Field crop: tomato
Growth stage: 1
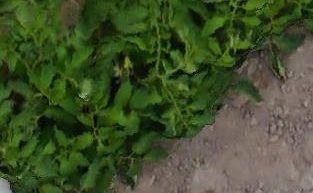
Species: tomato